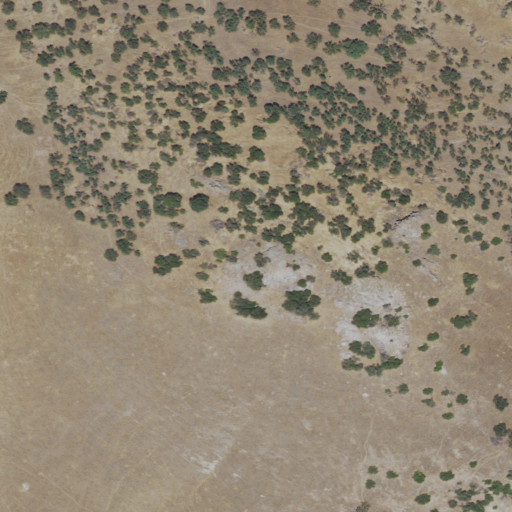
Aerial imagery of mountain in California named Three Buttes containing grassland and shrub